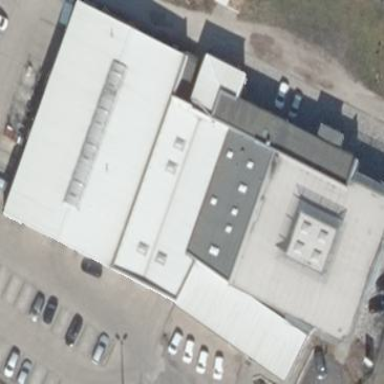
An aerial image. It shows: Commercial building.